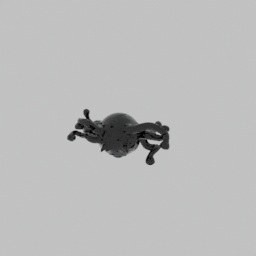
Label: animals